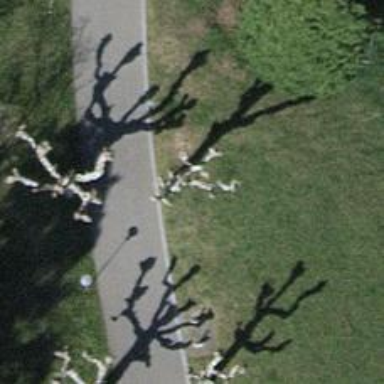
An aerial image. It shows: Avenue of deciduous broadleaved trees.